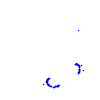
Particle: kaon